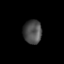
Tissue: lung
Cell type: Epithelial cells
Senescence score: 0.1113
Nuclear area (px): 430
Mean DAPI intensity: 76.584